Field crop: maize
Growth stage: 2
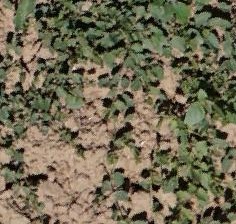
Species: convolvulus